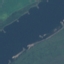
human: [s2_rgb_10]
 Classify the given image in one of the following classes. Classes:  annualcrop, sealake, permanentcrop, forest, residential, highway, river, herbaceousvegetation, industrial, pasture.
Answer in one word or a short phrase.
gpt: River